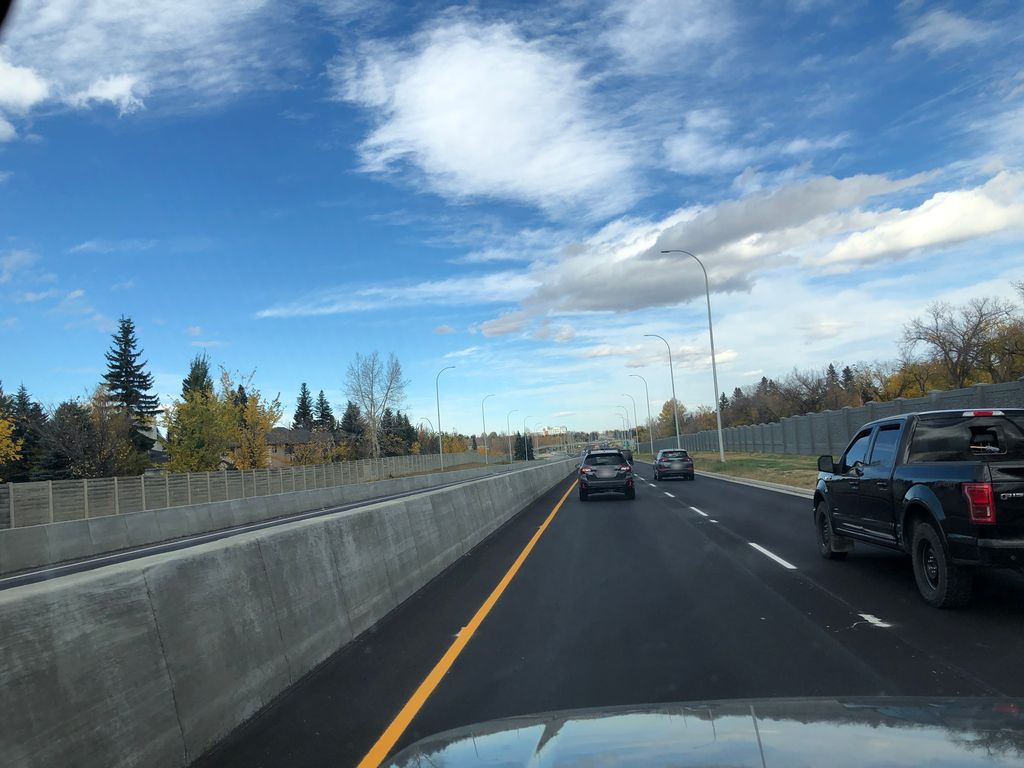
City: calgary